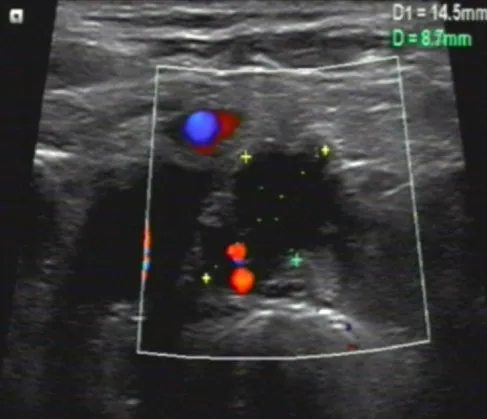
Ultrasonography features of the case. Ultrasonic images showed a 1.5 * 0.9CM hypoechoic nodule in the left supraclavicular area, with abundant blood flow signals, which indicated cancer metastatic lymph nodes.
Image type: radiology (ultrasound)